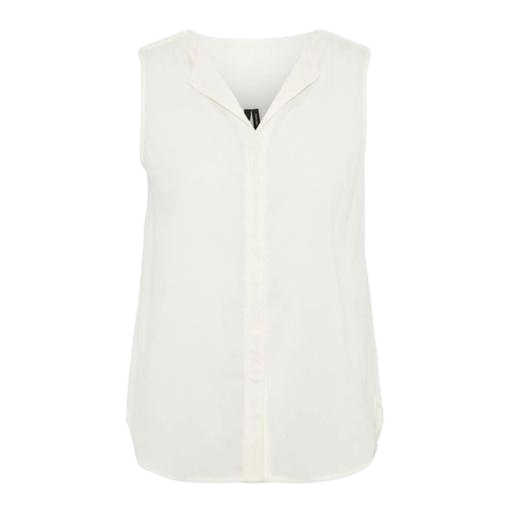
sleeveless light colored shirt, white sleeveless shirt, white sleeveless button, white background